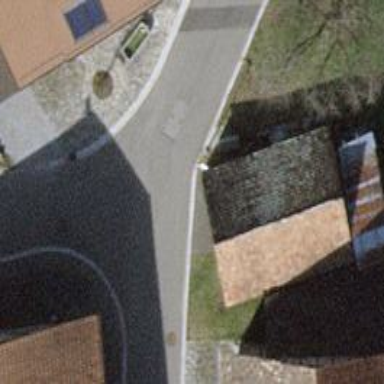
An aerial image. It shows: Street cabinet.